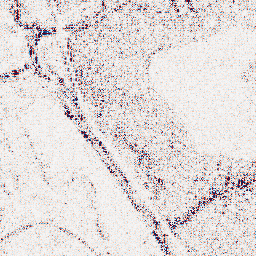
Category: wavelet
Decomposition family: wavelet_dwt
Decomposition parameters: wavelet: sym4
level: 1
Upsampling method: quadratic
Upsampling parameters: scale: 2
Upsampling scale: 2